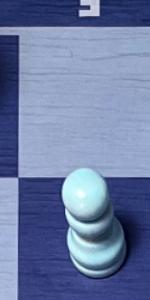
Label: Pawn_White